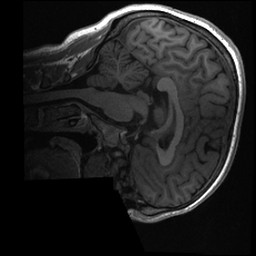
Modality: T1w
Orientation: sagittal
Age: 29
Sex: male